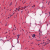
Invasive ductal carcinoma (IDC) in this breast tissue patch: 0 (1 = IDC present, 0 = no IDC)